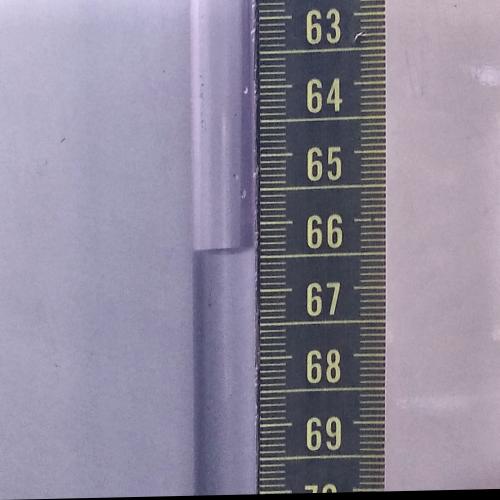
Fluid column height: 66.4 cm